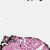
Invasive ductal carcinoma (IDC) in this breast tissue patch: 0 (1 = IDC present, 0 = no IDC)